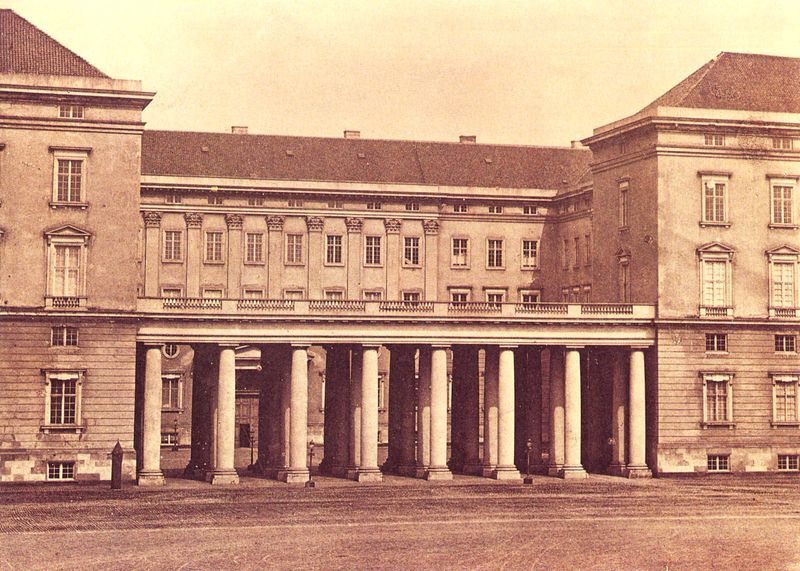
Titel: Schloss Christiansborg
Künstler: Christian Frederik Hansen
Standort: Kopenhagen, Schloss Christiansborg (EU - Dänemark)
Schlagwörter: braun, fenster, strasse, stützen, säule, säulen, tür, dach, gebäude, haus, schloss, stein, klassizismus, front, kamin, kamine, ansicht, fassade, dächer, ziegel, hof, schlot, geländer, foto, fotografie, photographie, schlote, eingang, gang, burg, residenz, rötlich, wien, fotographie, niemand, ügebäude foto, fenster stützen